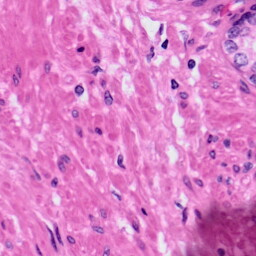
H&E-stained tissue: Prostate